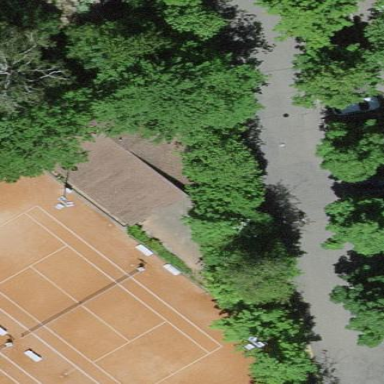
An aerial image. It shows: Tennis court on the leisure land pitch.